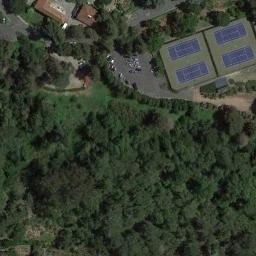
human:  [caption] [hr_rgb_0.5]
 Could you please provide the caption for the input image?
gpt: Tennis court and buildings surrounded by woods .

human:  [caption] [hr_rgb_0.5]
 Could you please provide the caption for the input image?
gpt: The tennis court is on the grass next to some trees .

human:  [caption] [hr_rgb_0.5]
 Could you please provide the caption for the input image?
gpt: There are three tennis courts on the grass .

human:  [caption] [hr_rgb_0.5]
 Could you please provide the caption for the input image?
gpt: There are many trees around the tennis courts .

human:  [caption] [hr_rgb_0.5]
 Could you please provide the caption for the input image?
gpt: There are many green trees near the tennis courts .